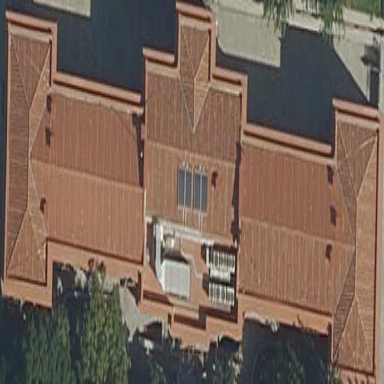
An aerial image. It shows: Hospital building.